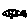
Label: fish